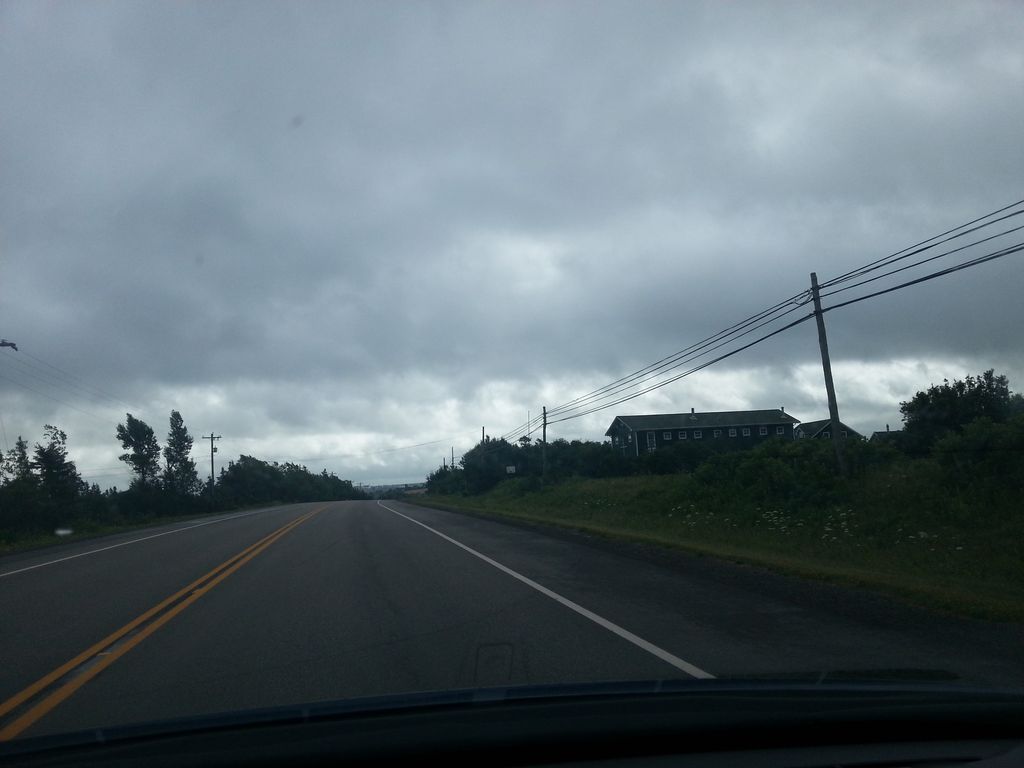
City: charlottetown